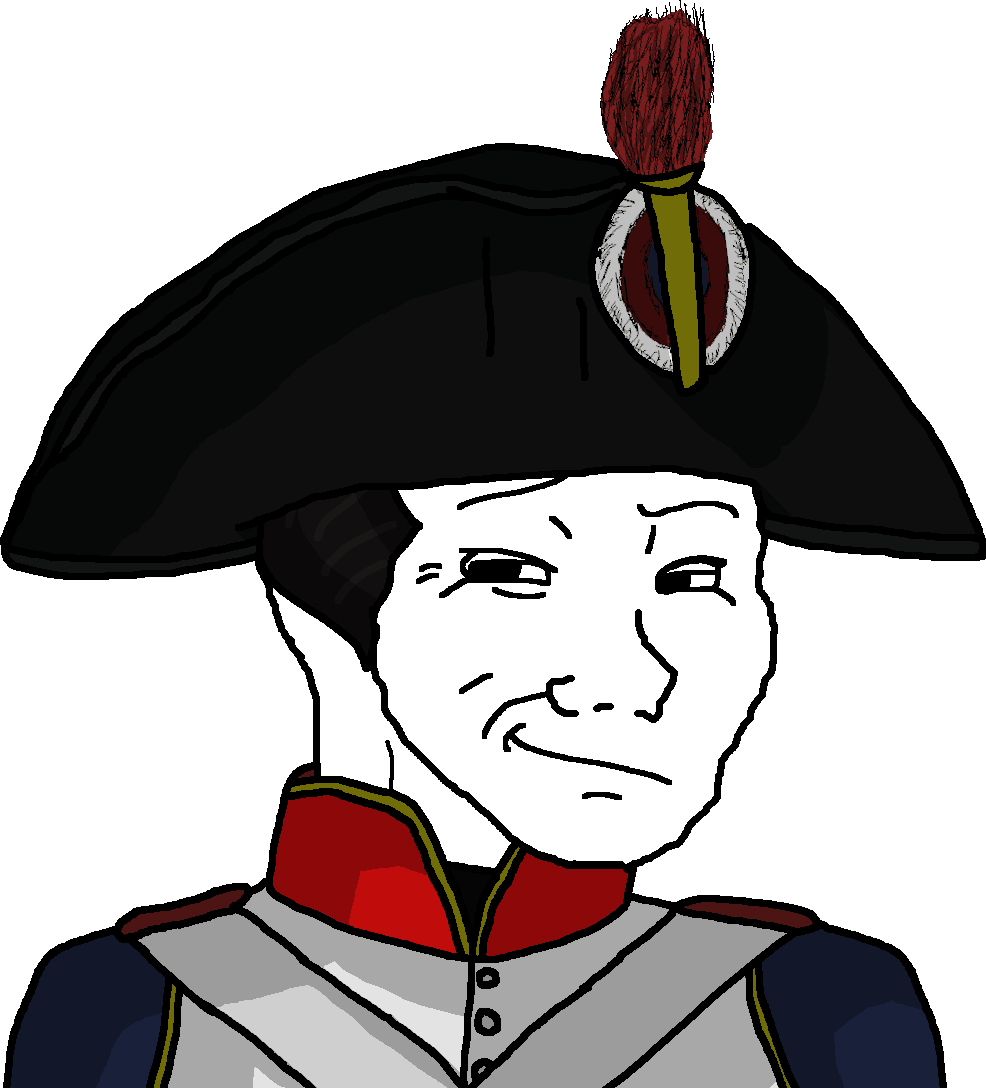
Label: 5_Smugjak